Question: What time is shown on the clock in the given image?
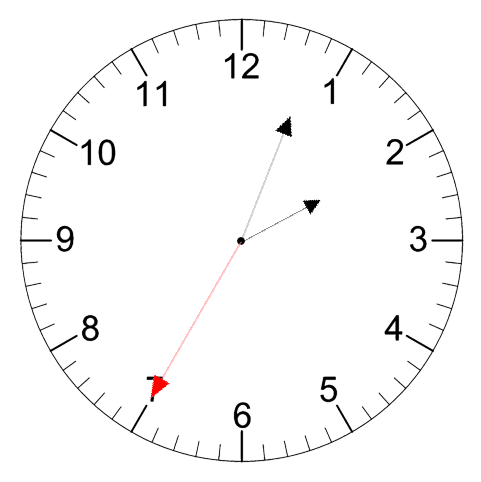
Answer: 02:03:35